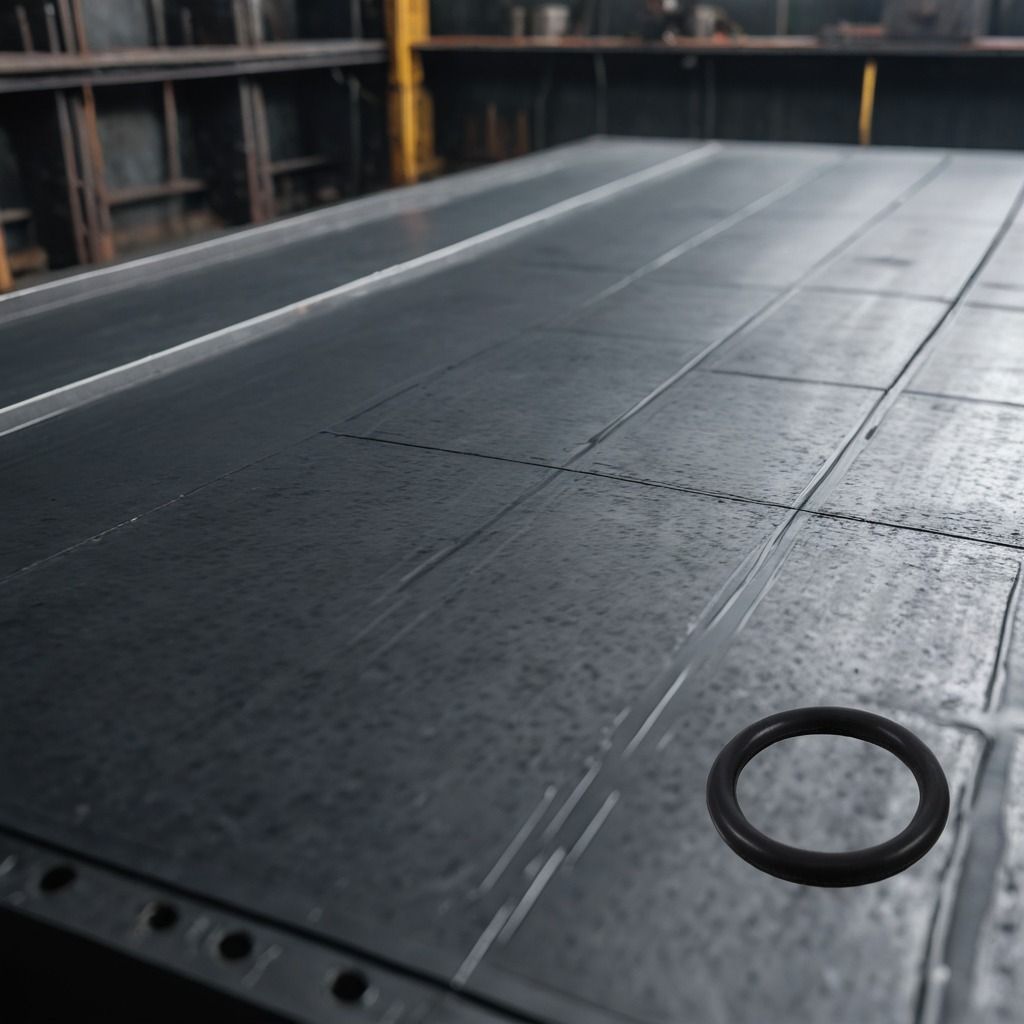
A rubber O-ring is lying on a cold steel table in a mining workshop.